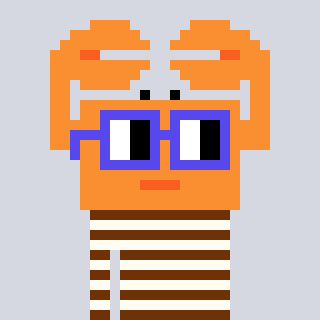
a pixel art character with square blue glasses, a crab-shaped head and a grayscale-colored body on a cool background